Question: I am getting the free memory of the PC and then make it a slider sliced every 512MB of ram. It works in my PC but on my friends that has 8 GBs ram it looks <URL>:

It works normally on my 4GB ram pc(Laptop).
Here is the code I am using.
'''
ram = new JSlider();
ram.setMinimum(512);
ram.setMaximum((int)Runtime.getRuntime().freeMemory()/1024);
ram.setPaintTicks(true);
ram.setMajorTickSpacing(512);
ram.setValue(512);
ram.setPreferredSize(new Dimension(750, 50));
ram.setVisible(true);
Hashtable<Integer, JLabel> labelTable = new Hashtable<Integer, JLabel>();
int mbs = 1024;
while(mbs <= Runtime.getRuntime().freeMemory()/1024){
labelTable.put(mbs, new JLabel(Integer.toString(mbs)));
mbs += 1024;
}
ram.setLabelTable(labelTable);
ram.setPaintLabels(true);
frame.add(ram)
'''
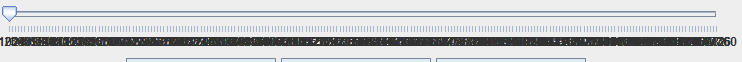
Answer: Most probably, there are too many labels for 8 GB for the same amount of space. If you have 8 GB, then there will be twice as much labels as for 4 GB in the same visible space. You have to change the number of labels depending on the amount of memory.
You can use a fixed number of labels, 10 for example, and calculate the scale dynamically depending on how much memory is available.